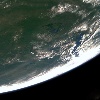
Label: land